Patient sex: M
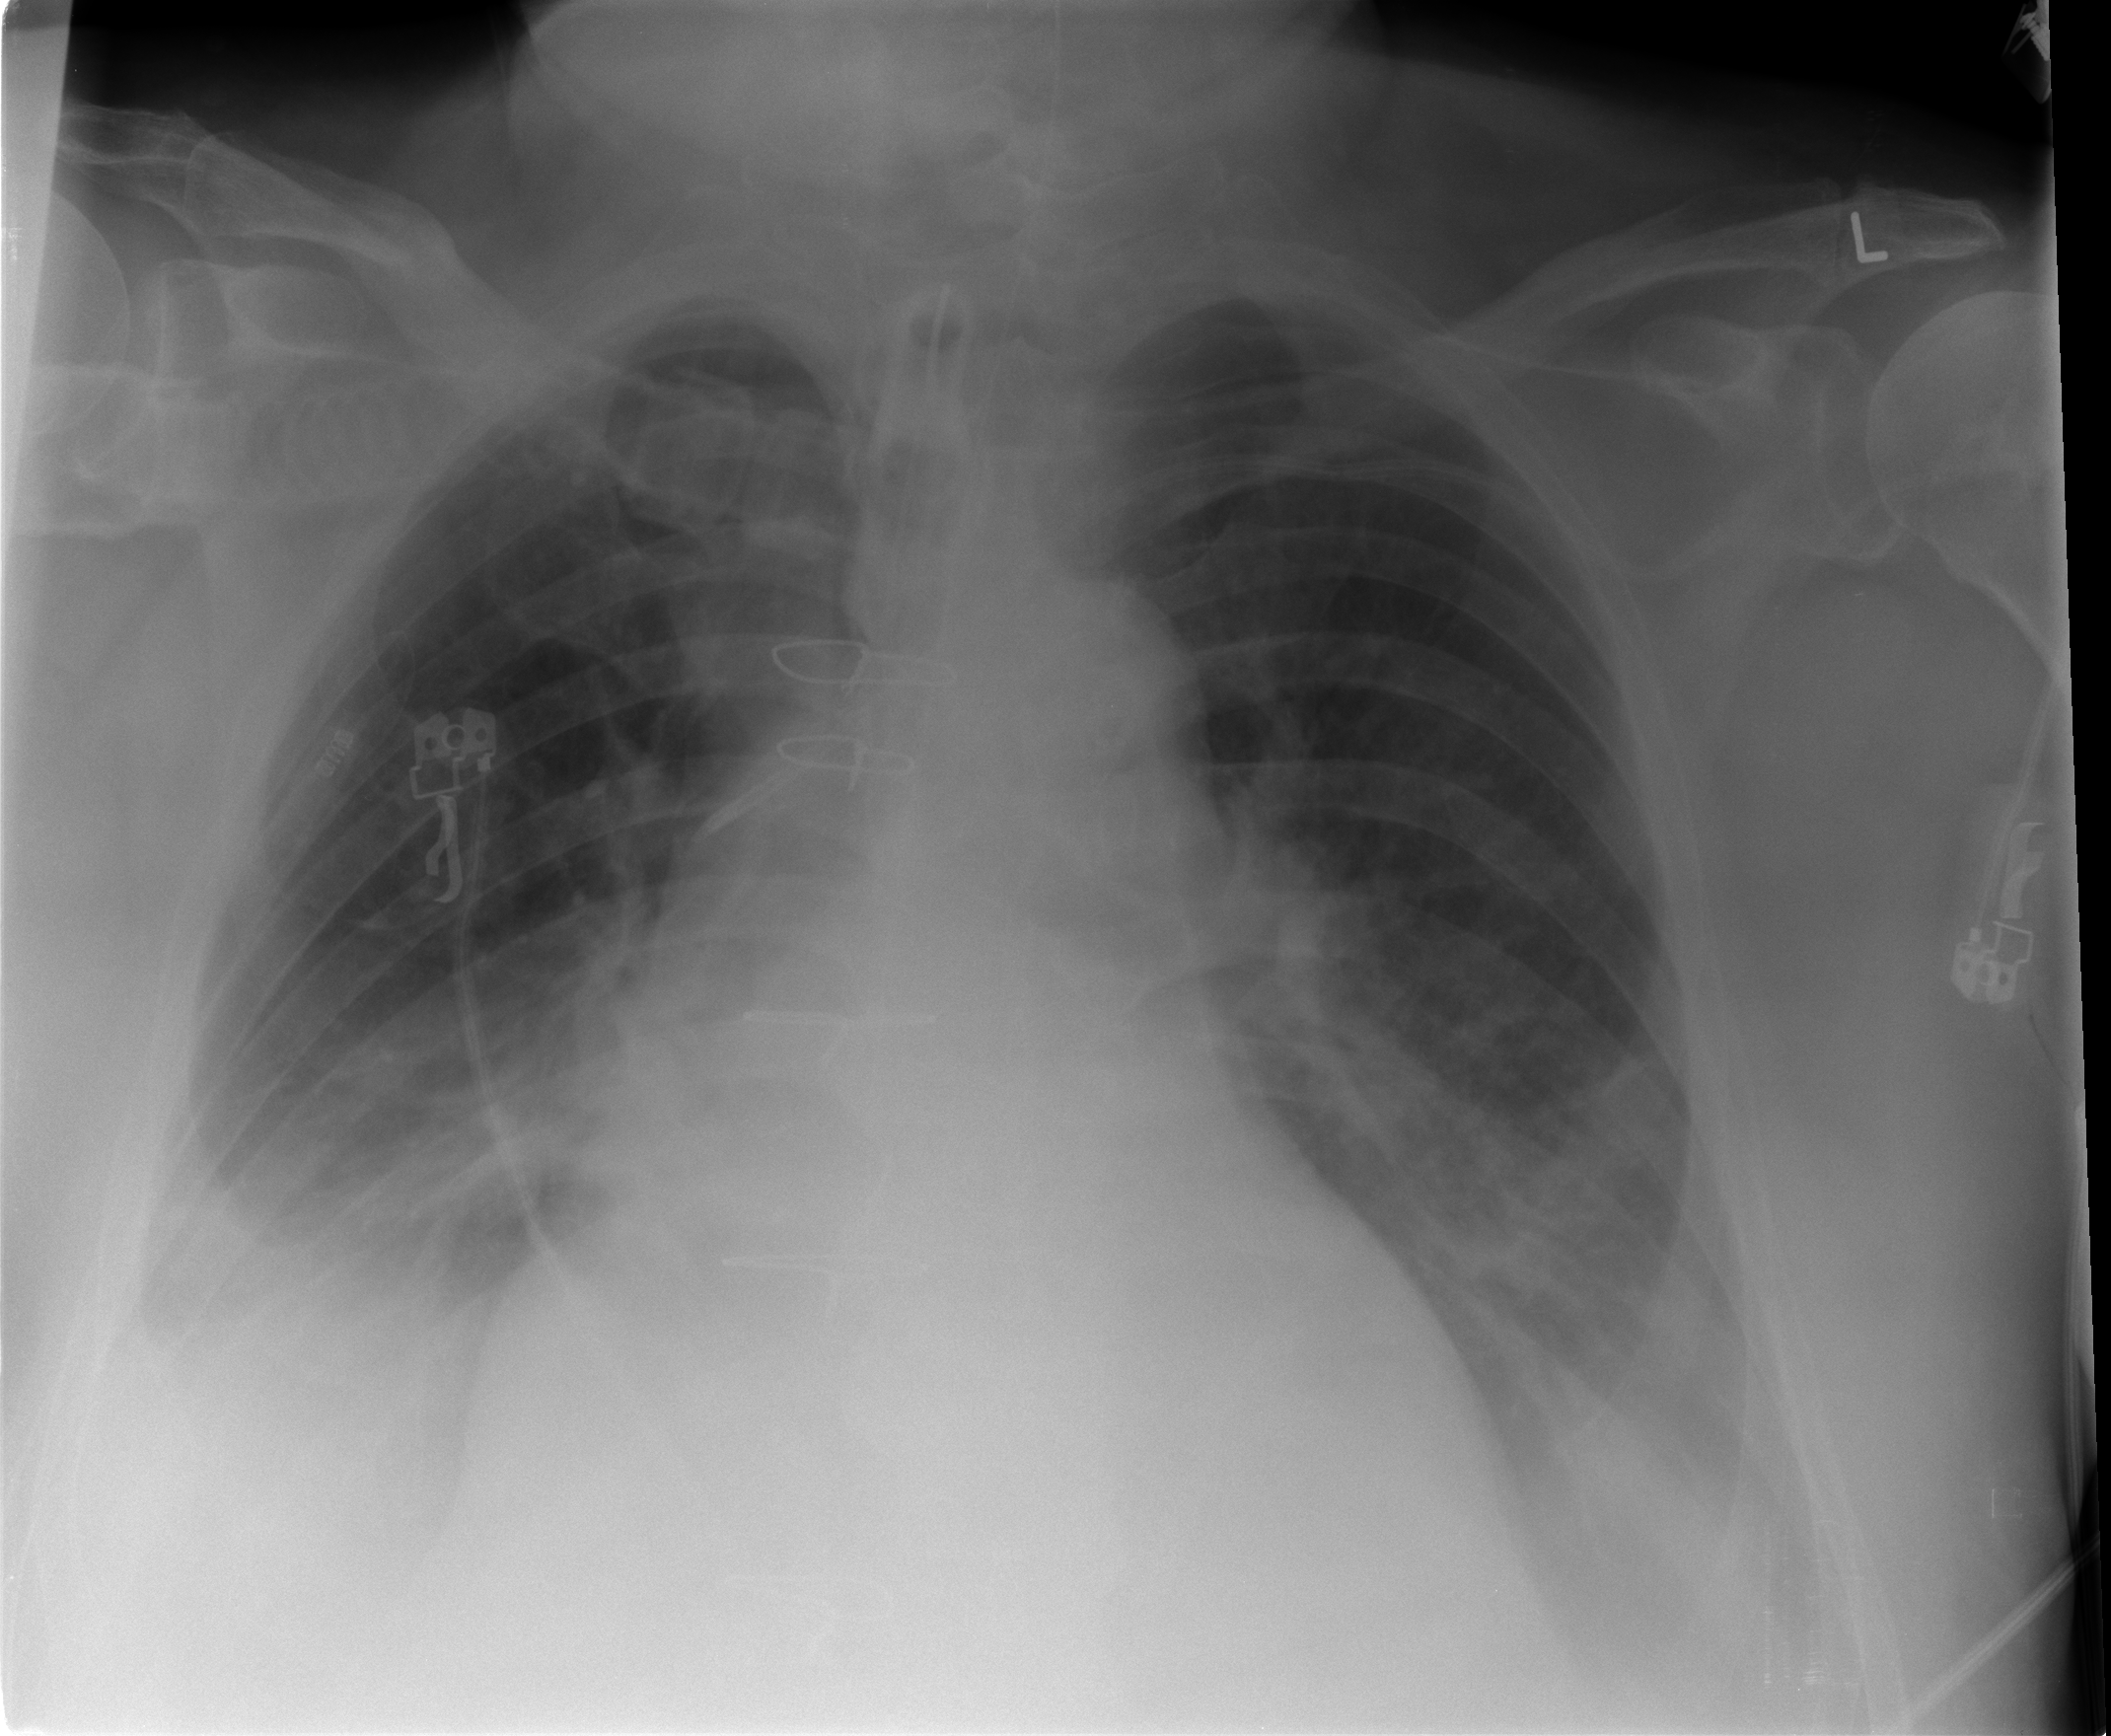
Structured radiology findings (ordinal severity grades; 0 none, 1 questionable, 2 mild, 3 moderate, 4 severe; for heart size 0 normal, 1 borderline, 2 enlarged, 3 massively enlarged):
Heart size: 2
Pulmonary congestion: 2
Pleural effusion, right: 3
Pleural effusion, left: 3
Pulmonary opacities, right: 1
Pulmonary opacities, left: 1
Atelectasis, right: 2
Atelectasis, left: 2